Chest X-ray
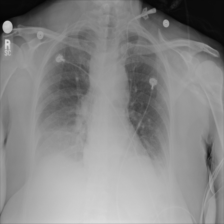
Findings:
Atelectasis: negative
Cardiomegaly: negative
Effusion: negative
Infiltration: negative
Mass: negative
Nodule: negative
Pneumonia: negative
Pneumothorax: negative
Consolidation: negative
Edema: negative
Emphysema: negative
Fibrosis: negative
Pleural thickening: negative
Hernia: negative